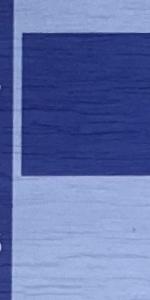
Label: Empty